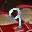
Label: 9